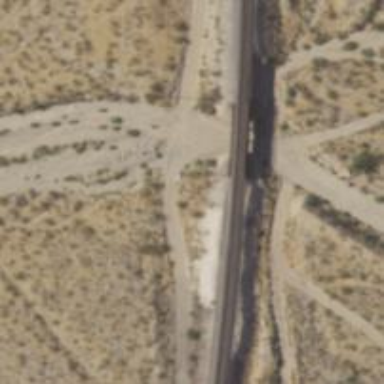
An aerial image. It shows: Bridge over railway line.